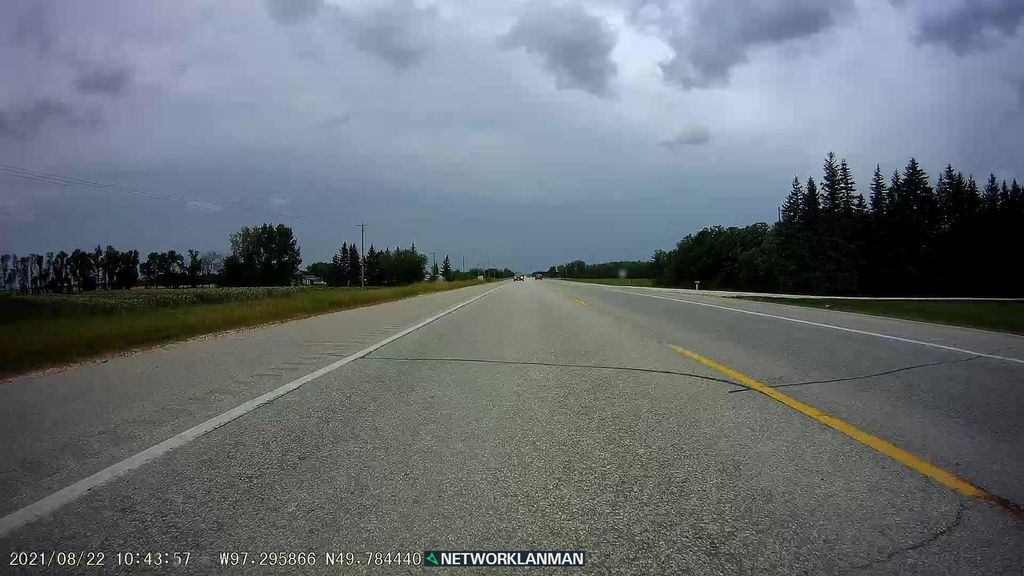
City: winnipeg